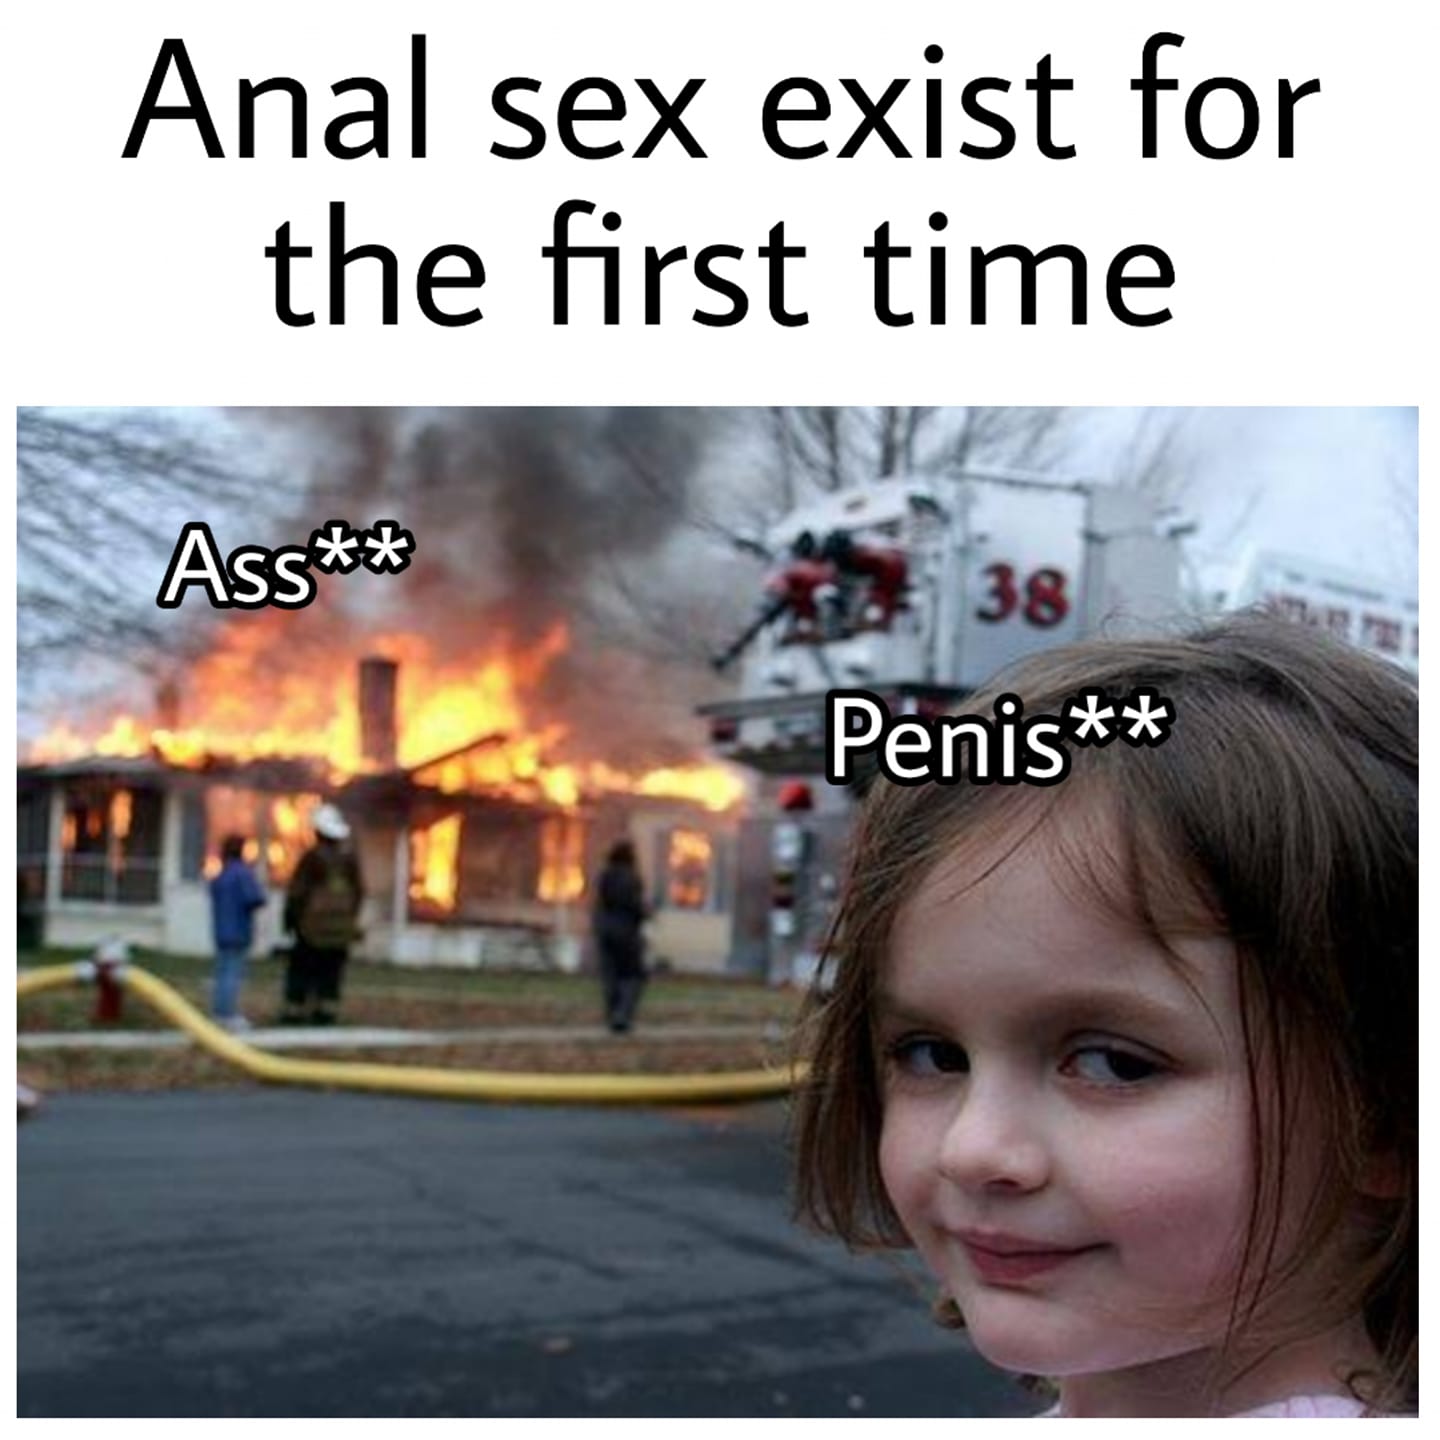
Caption: Anal sex exist for the first time    Ass **    Penis **
Label: hate